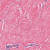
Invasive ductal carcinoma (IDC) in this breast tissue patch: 0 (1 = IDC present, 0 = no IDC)